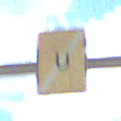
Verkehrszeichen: EndeUmleitung
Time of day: Midday
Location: Outdoor (Nature)
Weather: PartlyCloudy
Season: Autumn
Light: Natural